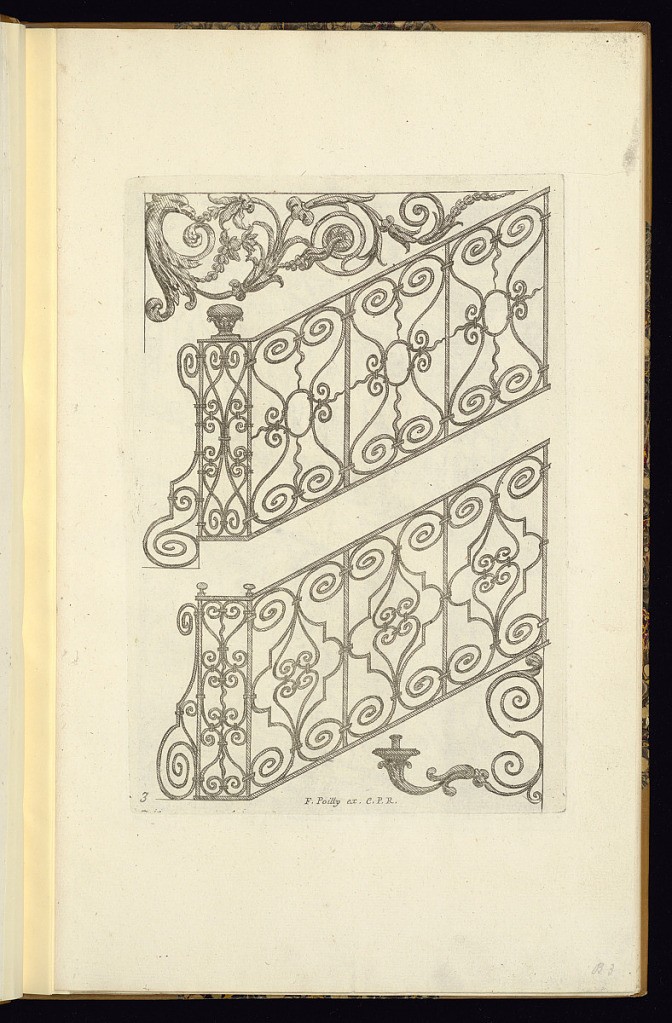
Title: Wrought Iron Staircase Balustrade and Bracket Designs
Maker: Antoine Pierretz le jeune, French, active 1660-70
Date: ca. 1665
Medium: Etching on laid paper
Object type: Print
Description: Two designs for wrought iron staircase balustrades and wall brackets. The lower bracket is for a candle. The bracket designs features scrolling acanthus leaves, fleurons, and a bird's head. The plate is numbered and signed.